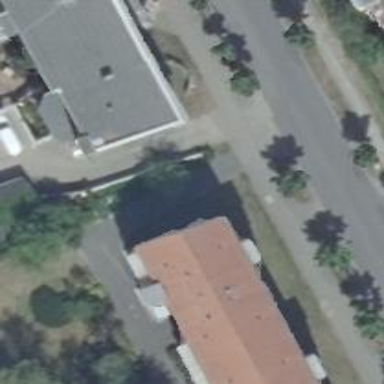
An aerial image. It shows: Hotel building.